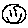
Label: smiley face